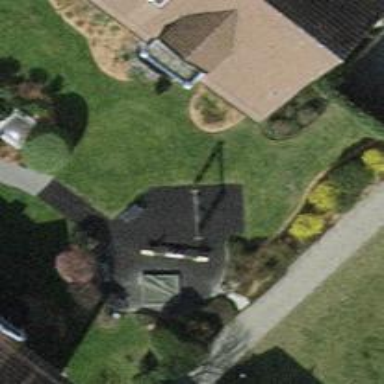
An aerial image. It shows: Playground area for leisure land.